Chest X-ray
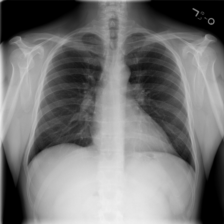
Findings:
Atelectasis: negative
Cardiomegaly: negative
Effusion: negative
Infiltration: negative
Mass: negative
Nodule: negative
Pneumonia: negative
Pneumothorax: negative
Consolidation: negative
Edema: negative
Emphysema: negative
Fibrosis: negative
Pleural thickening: negative
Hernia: negative